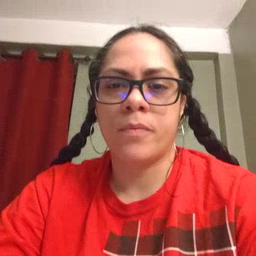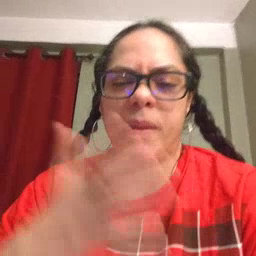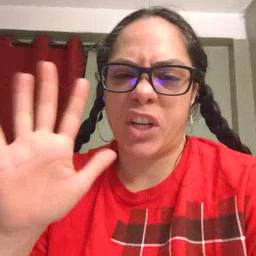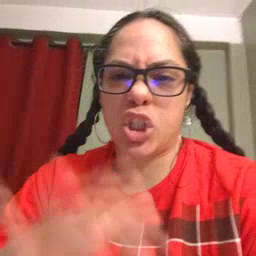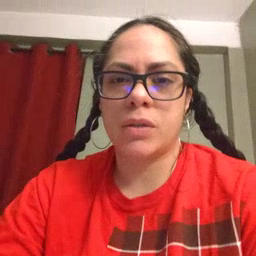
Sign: finish